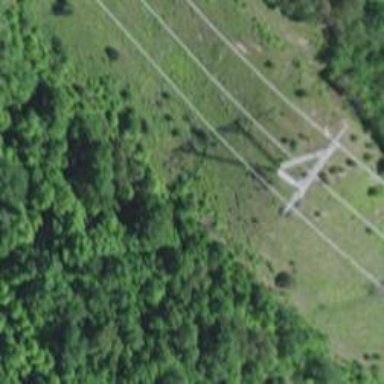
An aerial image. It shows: Power tower.